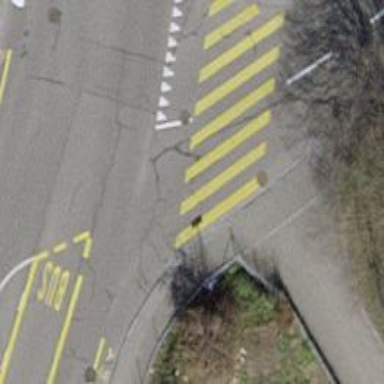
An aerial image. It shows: Kerb serving as barrier.